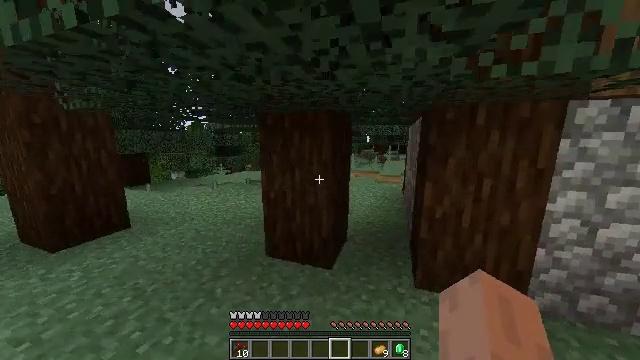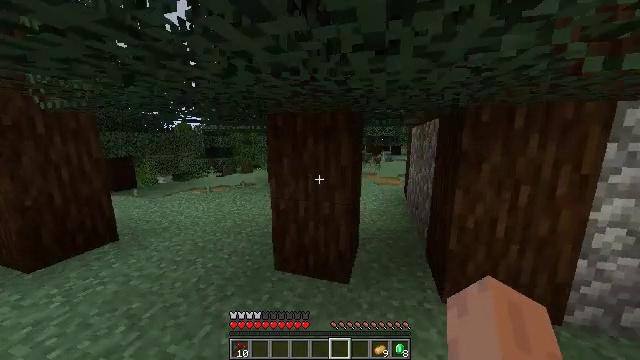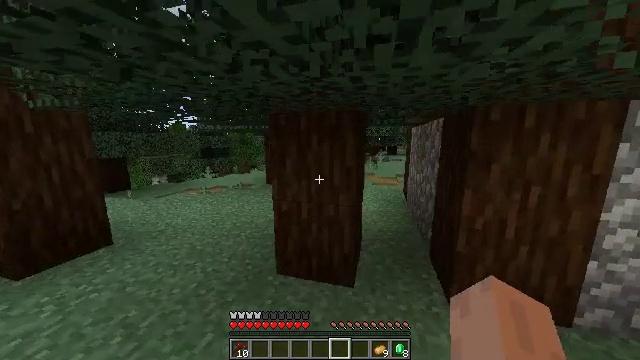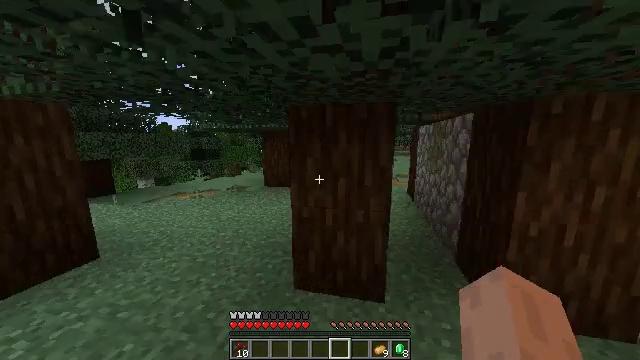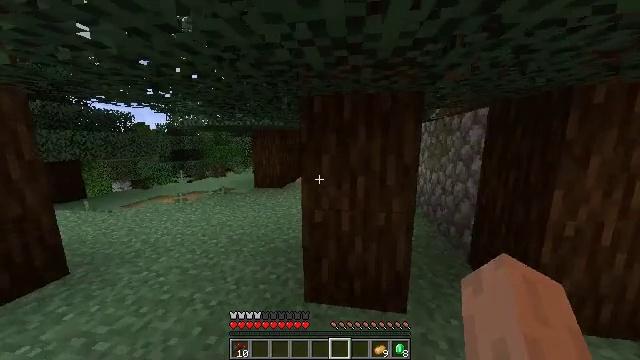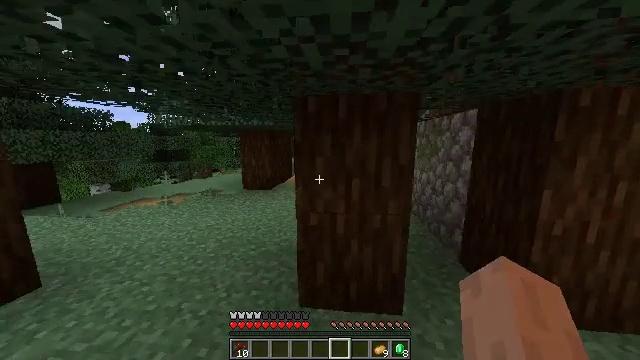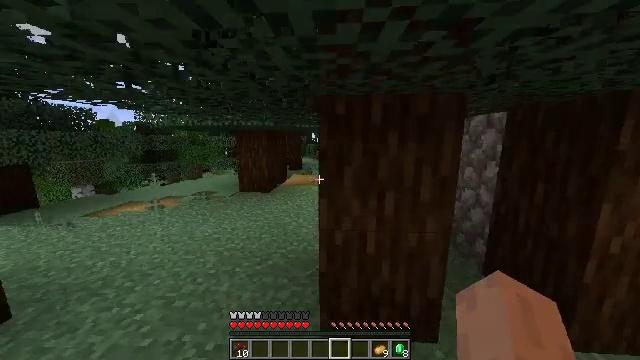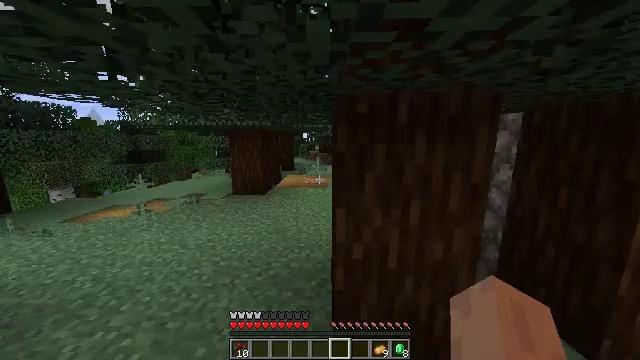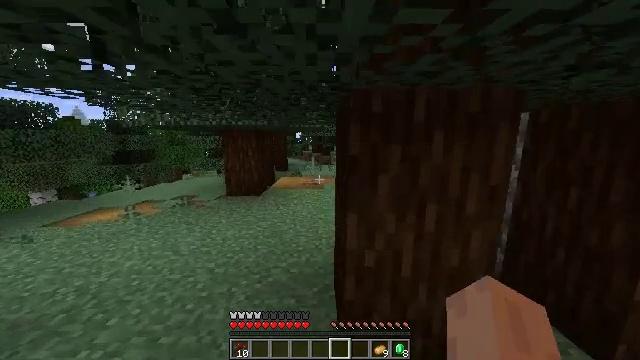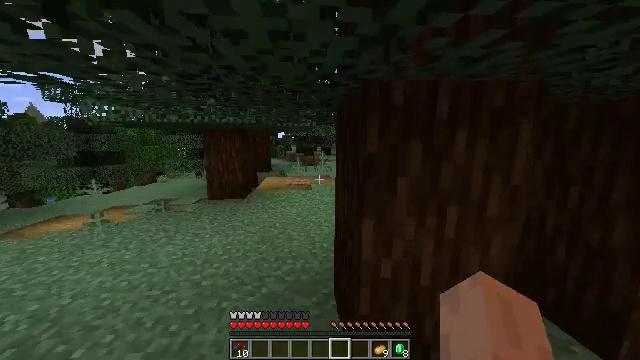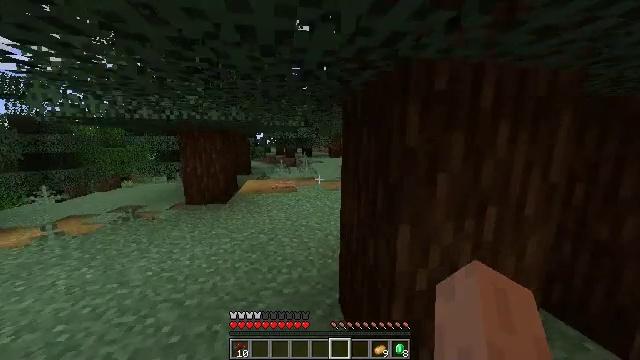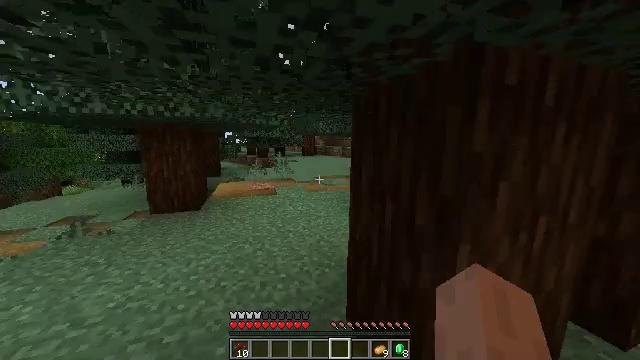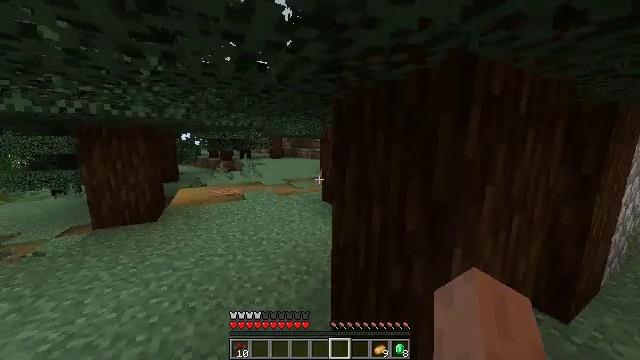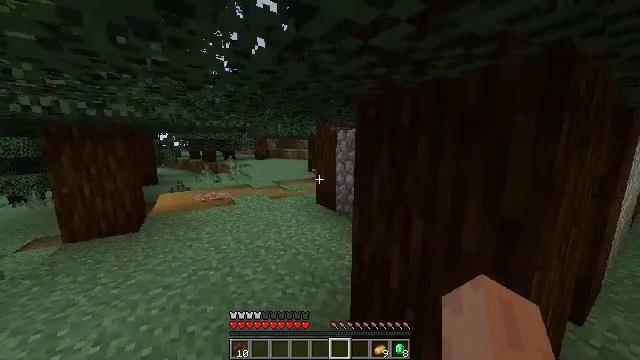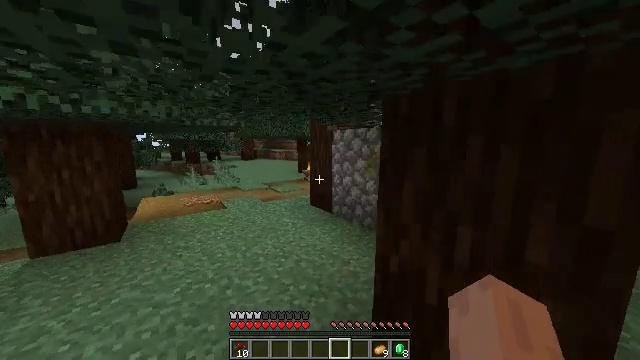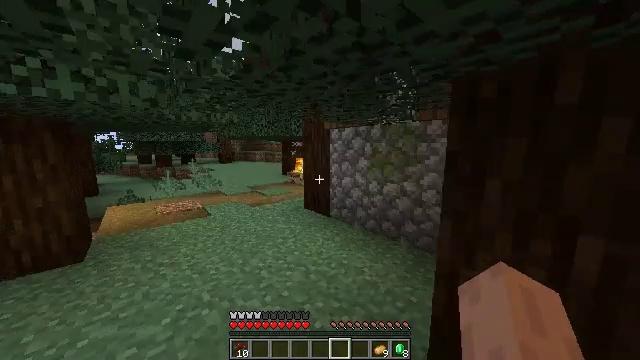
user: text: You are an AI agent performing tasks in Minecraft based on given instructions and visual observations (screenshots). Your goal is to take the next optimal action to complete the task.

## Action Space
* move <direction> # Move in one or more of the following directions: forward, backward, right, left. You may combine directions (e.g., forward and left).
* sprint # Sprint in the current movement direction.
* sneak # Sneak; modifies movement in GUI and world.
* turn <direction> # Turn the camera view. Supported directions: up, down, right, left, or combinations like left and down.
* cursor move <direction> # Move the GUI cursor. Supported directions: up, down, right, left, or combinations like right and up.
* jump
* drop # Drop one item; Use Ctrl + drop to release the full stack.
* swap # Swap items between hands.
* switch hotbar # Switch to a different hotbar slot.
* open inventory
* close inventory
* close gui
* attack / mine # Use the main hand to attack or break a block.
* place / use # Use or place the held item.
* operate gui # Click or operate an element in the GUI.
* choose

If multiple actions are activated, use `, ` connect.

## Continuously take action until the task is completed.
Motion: motion action
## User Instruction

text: Gather the purple carpet by attacking it.
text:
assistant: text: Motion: move forward and move left, sprint, turn right
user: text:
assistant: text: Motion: move forward and move left, sprint, turn right
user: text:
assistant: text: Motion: move forward and move left, sprint, turn right
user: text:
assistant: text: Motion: move forward and move left, sprint, turn right
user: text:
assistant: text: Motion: move forward and move left, sprint, turn right
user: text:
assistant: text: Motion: move forward and move left, sprint, turn right
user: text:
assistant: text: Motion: move forward and move left, sprint, turn right
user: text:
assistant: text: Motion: move forward and move left, sprint, turn right
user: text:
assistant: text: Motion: move forward and move left, sprint, turn right
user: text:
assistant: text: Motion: move forward and move left, sprint, turn right
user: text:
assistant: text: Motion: move forward and move left, sprint, turn right
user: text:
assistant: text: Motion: move forward and move left, sprint, turn right
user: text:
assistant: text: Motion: move forward and move left, sprint, turn right
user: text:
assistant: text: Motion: move forward and move left, sprint, turn right
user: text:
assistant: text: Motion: move forward and move left, sprint, turn right
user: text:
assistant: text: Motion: move forward and move left, sprint
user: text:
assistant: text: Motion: move forward, sprint
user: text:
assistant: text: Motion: move forward, sprint
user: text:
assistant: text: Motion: move forward, sprint
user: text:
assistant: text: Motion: move forward, sprint
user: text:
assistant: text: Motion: move forward, sprint
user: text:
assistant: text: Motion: move forward and move left, sprint
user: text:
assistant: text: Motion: move forward and move left, sprint
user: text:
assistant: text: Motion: move forward and move left, sprint
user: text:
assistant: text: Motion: move forward and move left, sprint
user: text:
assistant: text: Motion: move forward and move left, sprint, turn right
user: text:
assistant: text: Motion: move forward and move left, sprint, turn right
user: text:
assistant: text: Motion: move forward and move left, sprint, turn right
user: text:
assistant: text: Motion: move forward and move left, sprint, turn right
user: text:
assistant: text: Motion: move forward and move left, sprint, turn right